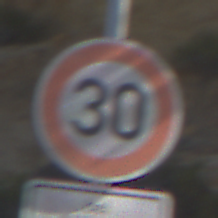
Verkehrszeichen: Geschwindigkeit30
Zusatzzeichen unten: BeiNaesse
Umgebung: Outdoor, Nature
Tageszeit: MorningAfternoon
Wetter: Clear
Licht: Natural
Jahreszeit: NotSpecified
Kontrast: HighContrast